Field crop: maize
Growth stage: 2
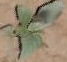
Species: datura